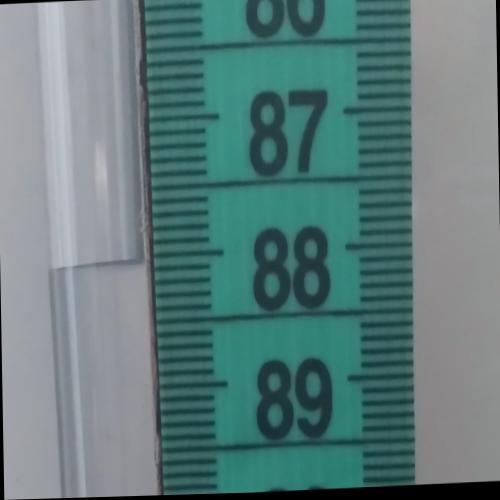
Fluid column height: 88.0 cm